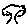
Label: tree